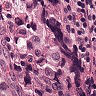
Metastatic tissue present: yes